Aerial crown-view tile of a tropical tree (Barro Colorado Island, Panama), acquired 20240611:
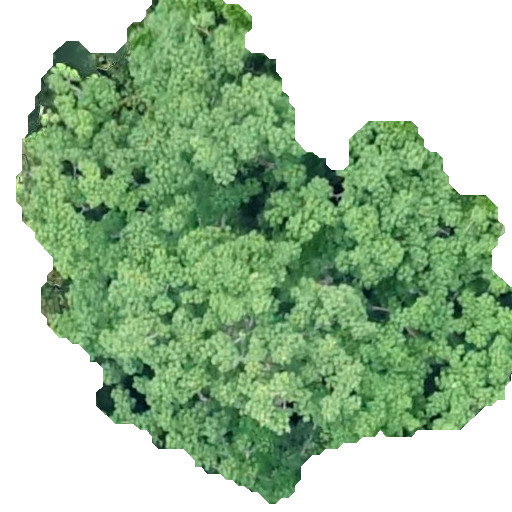
Species: Pseudobombax septenatum
GBIF accepted scientific name: Pseudobombax septenatum
Crown area: 254.483 m²